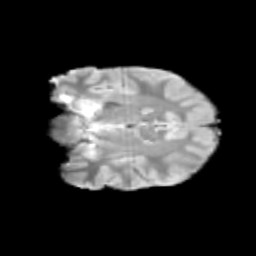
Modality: T2w
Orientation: coronal
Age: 12
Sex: male
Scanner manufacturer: siemens
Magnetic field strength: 3 T
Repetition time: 3.8 s
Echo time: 0.07 s